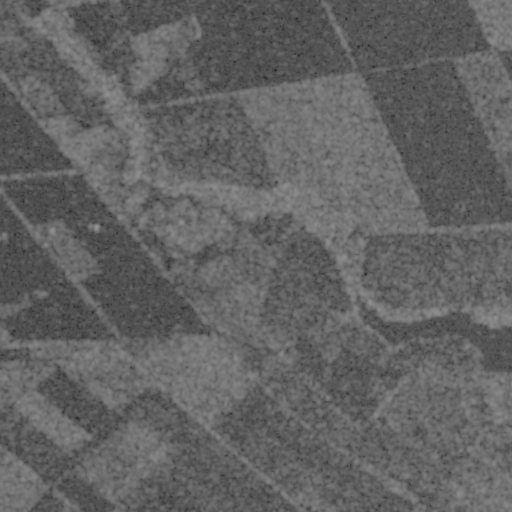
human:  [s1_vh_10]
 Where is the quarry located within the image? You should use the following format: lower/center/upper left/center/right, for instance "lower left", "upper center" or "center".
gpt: The quarry is located in the lower right of the image.
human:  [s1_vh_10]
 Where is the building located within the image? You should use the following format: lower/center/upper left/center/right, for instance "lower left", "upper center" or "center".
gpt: There is no building in the image.

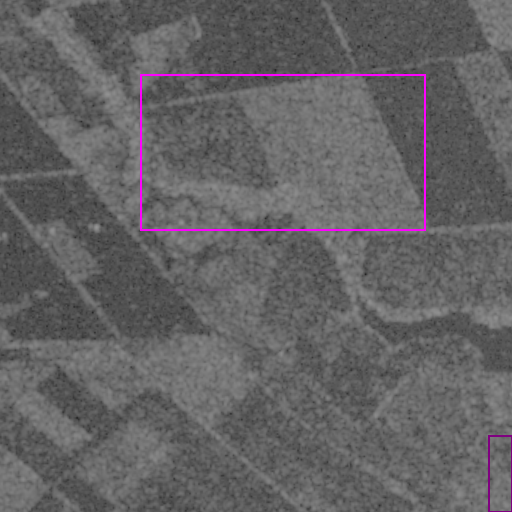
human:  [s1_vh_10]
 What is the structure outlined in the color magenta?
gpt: The structure outlined in magenta is a crop field.
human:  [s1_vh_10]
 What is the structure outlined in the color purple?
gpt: The structure outlined in purple is a quarry.
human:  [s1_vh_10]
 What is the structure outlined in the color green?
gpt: There is no green outline.